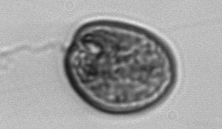
Label: Prorocentrum